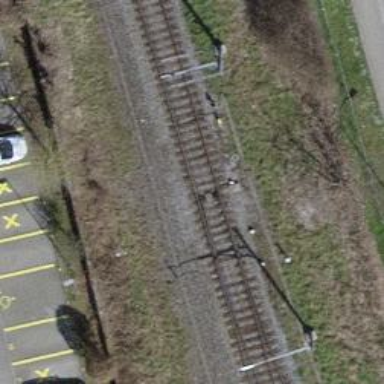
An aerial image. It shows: Railway switch.